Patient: sex M, age 66
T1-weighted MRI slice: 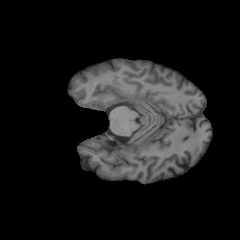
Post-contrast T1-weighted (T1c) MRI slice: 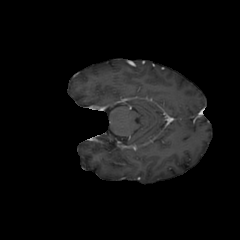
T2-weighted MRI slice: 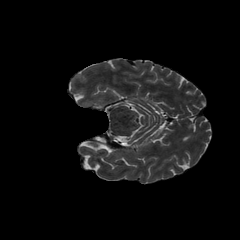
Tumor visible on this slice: yes
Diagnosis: Astrocytoma, IDH-wildtype
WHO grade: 2